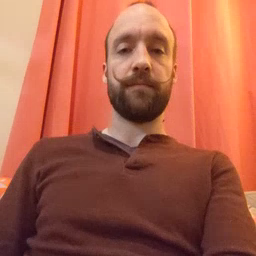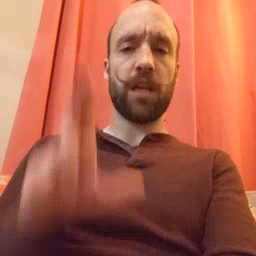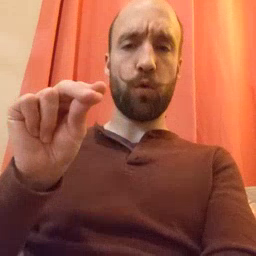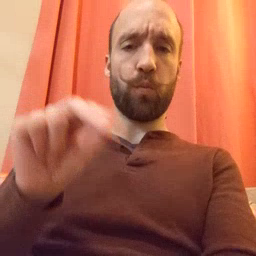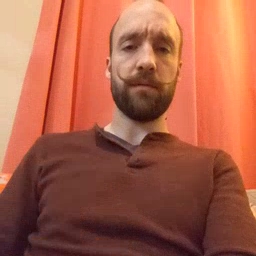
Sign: no